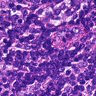
Metastatic tissue present: no